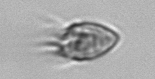
Label: Ciliophora